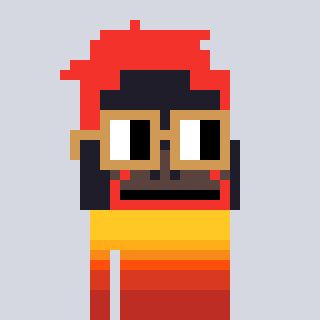
a pixel art character with square brown glasses, a orangutan-shaped head and a grayscale-colored body on a cool background